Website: bh-photo
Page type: customer-info-address
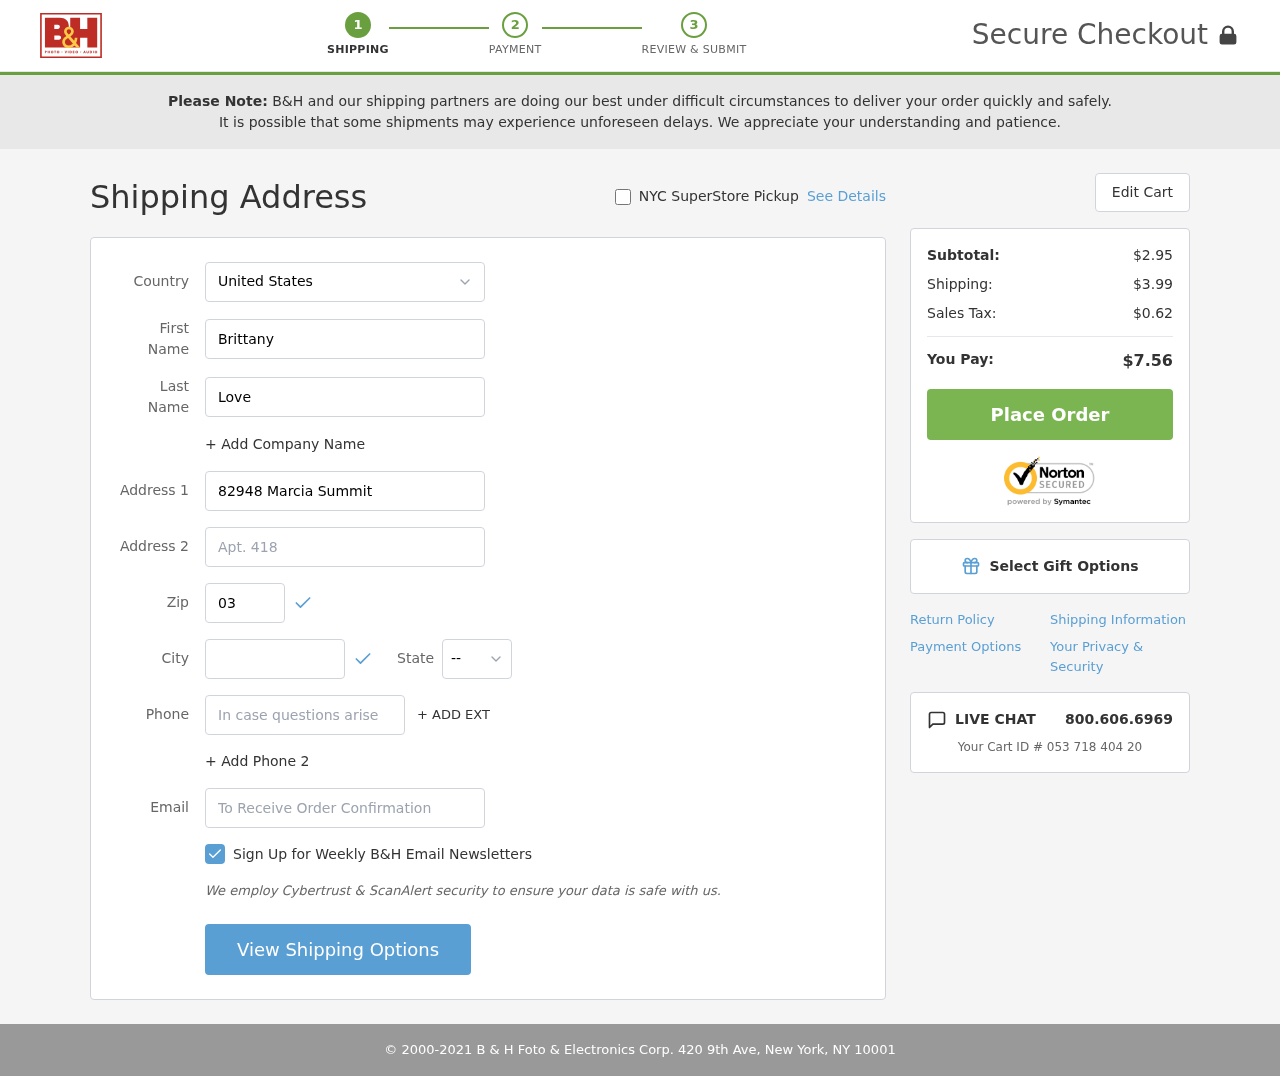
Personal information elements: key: PII_CITY
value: Jessicabury
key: PII_COUNTRY
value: United States
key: PII_EMAIL
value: blove@yahoo.com
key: PII_FIRSTNAME
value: Brittany
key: PII_LASTNAME
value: Love
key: PII_PHONE
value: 9042083625
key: PII_POSTCODE
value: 03853
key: PII_STATE_ABBR
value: AZ
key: PII_STREET
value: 82948 Marcia Summit
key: PII_STREET2
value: Apt. 418
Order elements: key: ORDER_SUBTOTAL
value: $2.95
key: ORDER_SHIPPING_COST
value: $3.99
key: ORDER_TAX
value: $0.62
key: ORDER_TOTAL
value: $7.56
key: ORDER_ID
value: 053 718 404 20